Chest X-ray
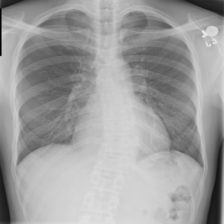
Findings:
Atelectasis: negative
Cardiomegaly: negative
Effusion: negative
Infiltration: negative
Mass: negative
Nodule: negative
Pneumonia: negative
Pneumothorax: negative
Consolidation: negative
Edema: negative
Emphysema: negative
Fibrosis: negative
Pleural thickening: negative
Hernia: negative